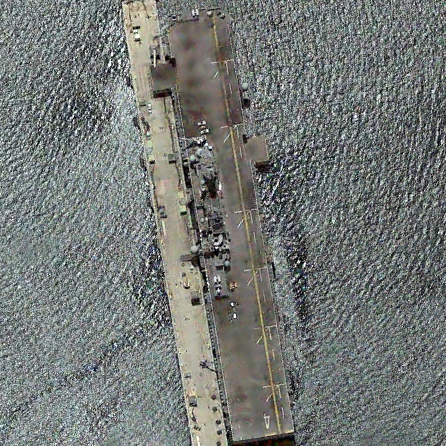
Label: assault